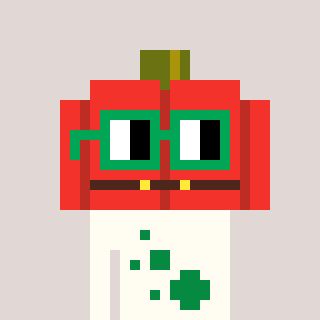
a pixel art character with square green glasses, a pumpkin-shaped head and a grayscale-colored body on a warm background